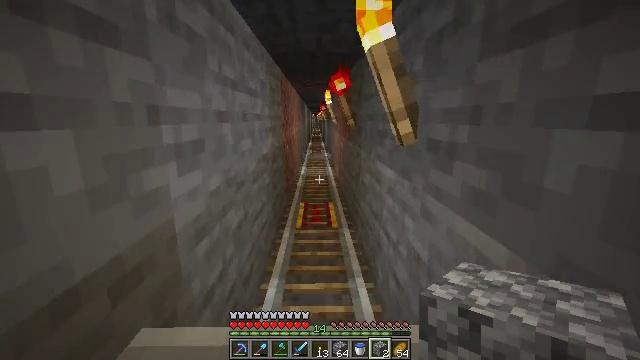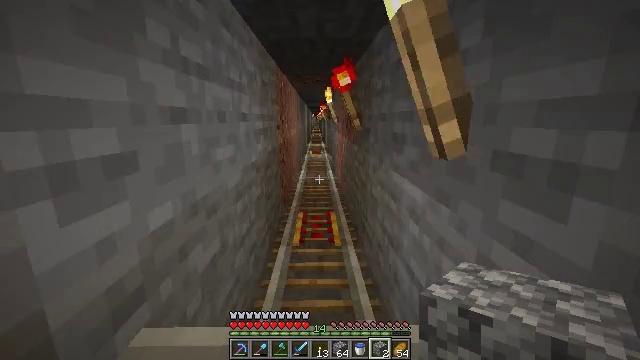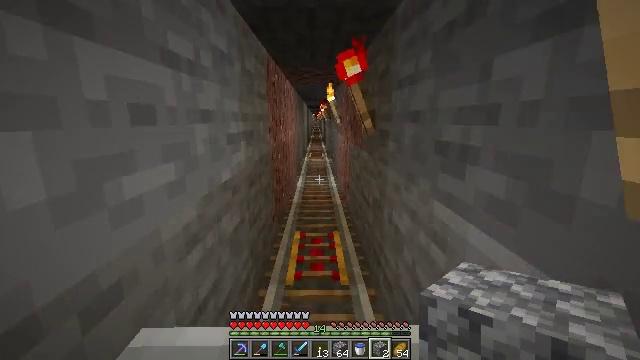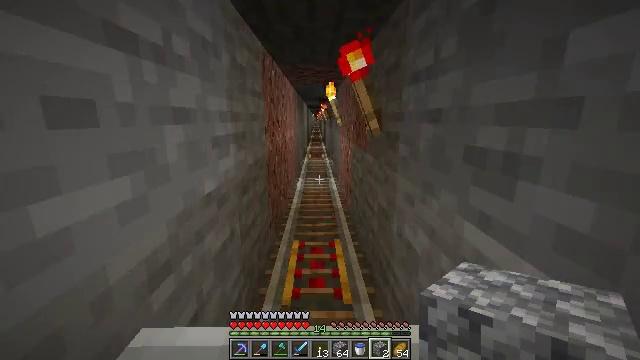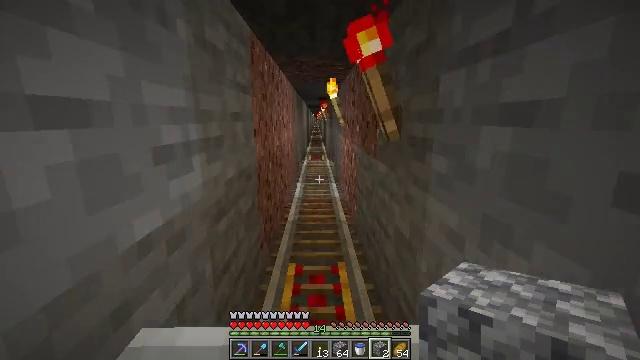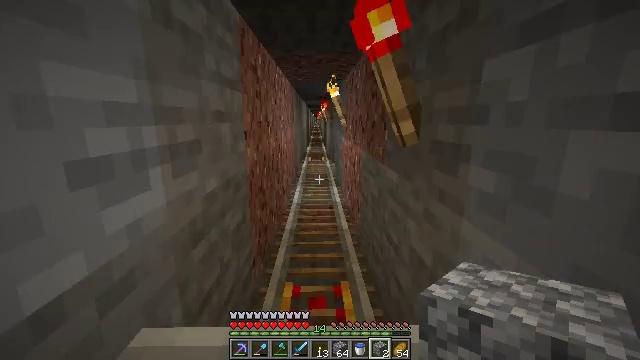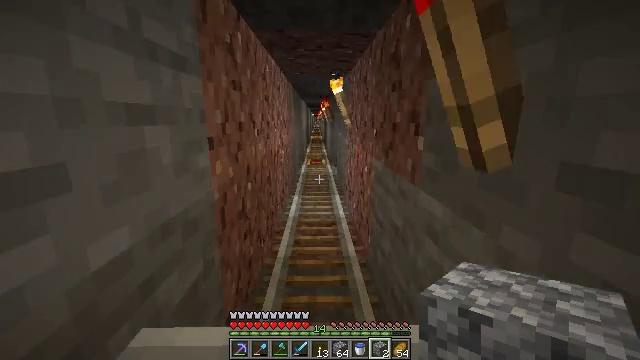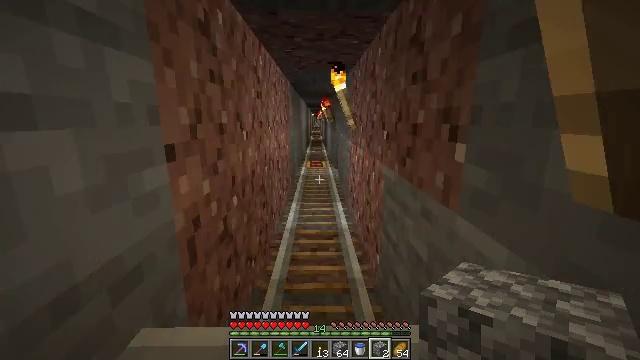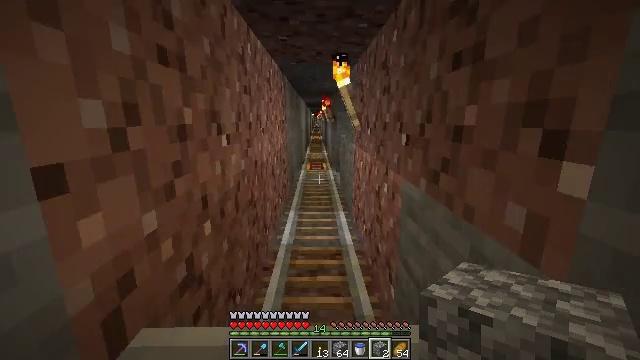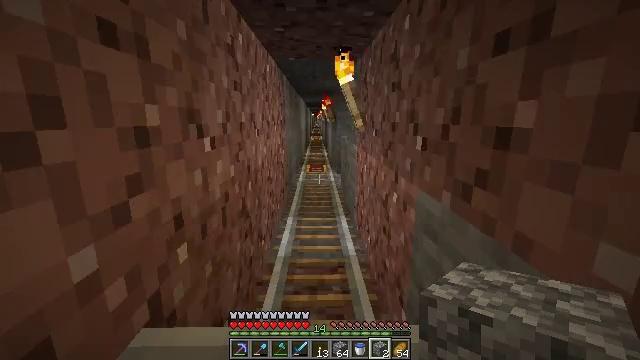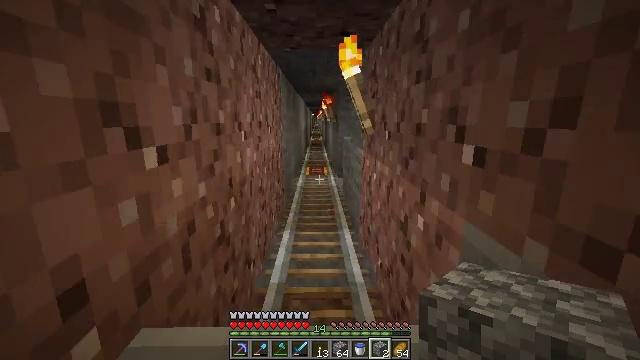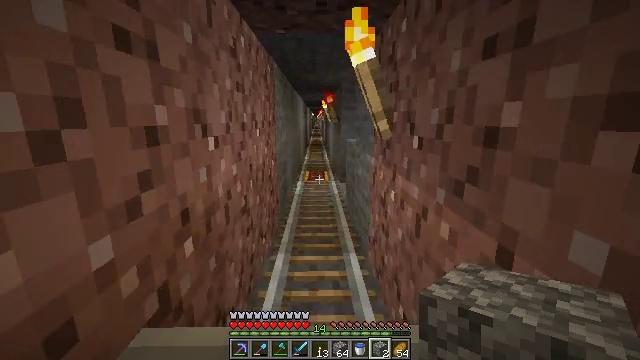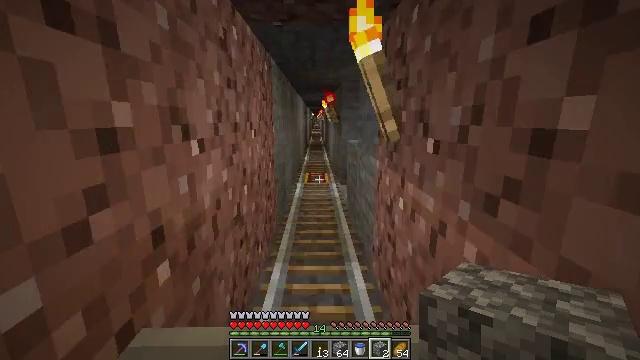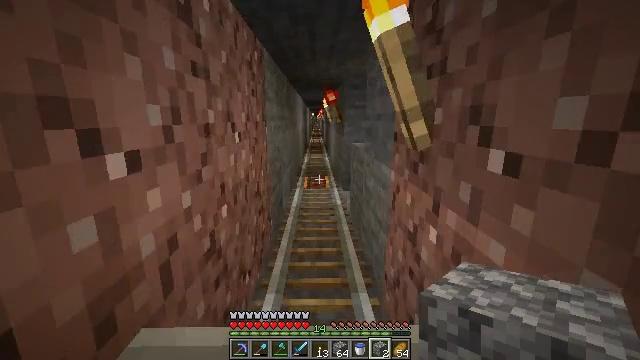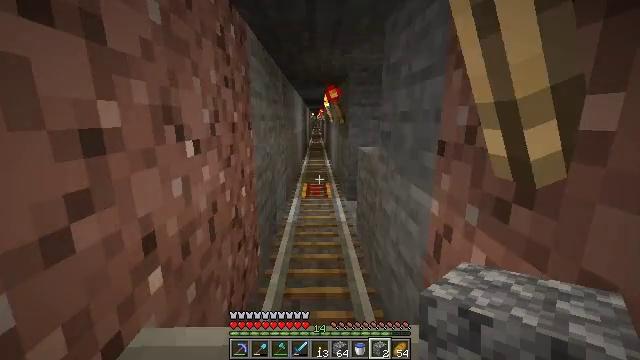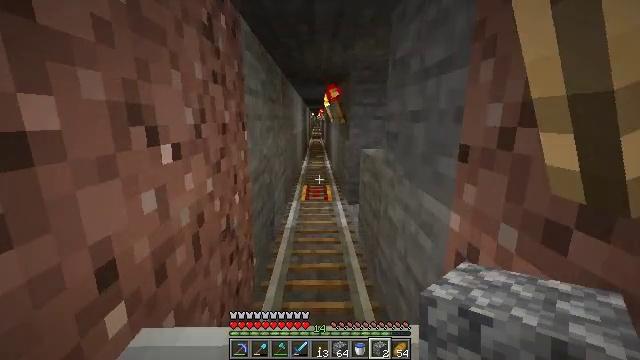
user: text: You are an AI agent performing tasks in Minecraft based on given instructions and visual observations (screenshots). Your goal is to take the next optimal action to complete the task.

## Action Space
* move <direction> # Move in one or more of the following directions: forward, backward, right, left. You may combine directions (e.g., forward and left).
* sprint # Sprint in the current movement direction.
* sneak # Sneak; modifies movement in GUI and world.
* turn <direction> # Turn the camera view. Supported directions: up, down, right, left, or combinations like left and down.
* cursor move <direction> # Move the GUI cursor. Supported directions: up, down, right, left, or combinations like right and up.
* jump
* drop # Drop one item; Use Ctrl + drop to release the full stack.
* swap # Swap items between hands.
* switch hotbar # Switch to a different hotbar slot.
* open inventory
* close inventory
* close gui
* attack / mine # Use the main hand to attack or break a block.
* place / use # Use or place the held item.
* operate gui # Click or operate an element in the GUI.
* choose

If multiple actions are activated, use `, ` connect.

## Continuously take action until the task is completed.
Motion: motion action
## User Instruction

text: Drop an iron nugget.
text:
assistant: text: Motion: no_op
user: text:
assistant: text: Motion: no_op
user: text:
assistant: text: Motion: no_op
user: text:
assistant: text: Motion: no_op
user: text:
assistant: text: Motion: no_op
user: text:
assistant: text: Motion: no_op
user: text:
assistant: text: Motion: no_op
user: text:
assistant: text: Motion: no_op
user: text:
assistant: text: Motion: no_op
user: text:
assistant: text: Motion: no_op
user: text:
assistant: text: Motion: no_op
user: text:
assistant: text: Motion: no_op
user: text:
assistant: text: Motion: no_op
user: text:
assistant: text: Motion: no_op
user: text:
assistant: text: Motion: no_op
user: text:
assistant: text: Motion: no_op
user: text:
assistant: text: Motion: no_op
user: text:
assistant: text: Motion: no_op
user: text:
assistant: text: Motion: no_op
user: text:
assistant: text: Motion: no_op
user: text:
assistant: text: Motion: no_op
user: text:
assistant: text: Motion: no_op
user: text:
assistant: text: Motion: no_op
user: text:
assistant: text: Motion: no_op
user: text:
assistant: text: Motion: no_op
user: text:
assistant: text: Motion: no_op
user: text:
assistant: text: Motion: no_op
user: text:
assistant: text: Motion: no_op
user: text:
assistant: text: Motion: no_op
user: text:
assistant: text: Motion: no_op